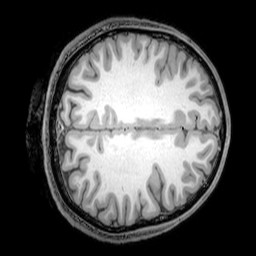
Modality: T1w
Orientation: axial
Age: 23
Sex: male
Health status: healthy
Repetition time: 0.081 s
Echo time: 0.037 s